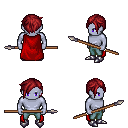
a pixel art fantasy rpg character, male body template, dark elf, purple skin, red cape, teal pants, brunette pixie cut hairstyle, metal boots, spear, four views (front, back, left, right), 2x2 character sprite sheet, small pixel art, hard edges, no anti-aliasing